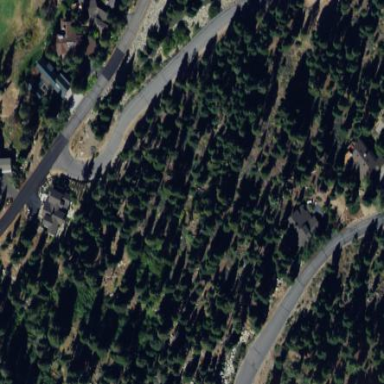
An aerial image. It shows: Evergreen woodland with needle-leaved trees.